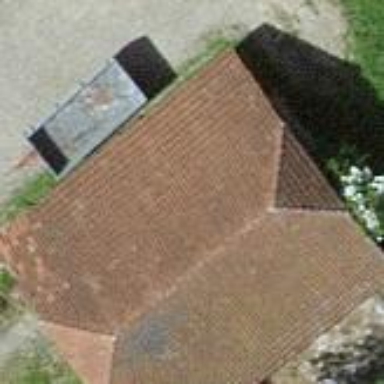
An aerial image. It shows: Barn.